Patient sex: M
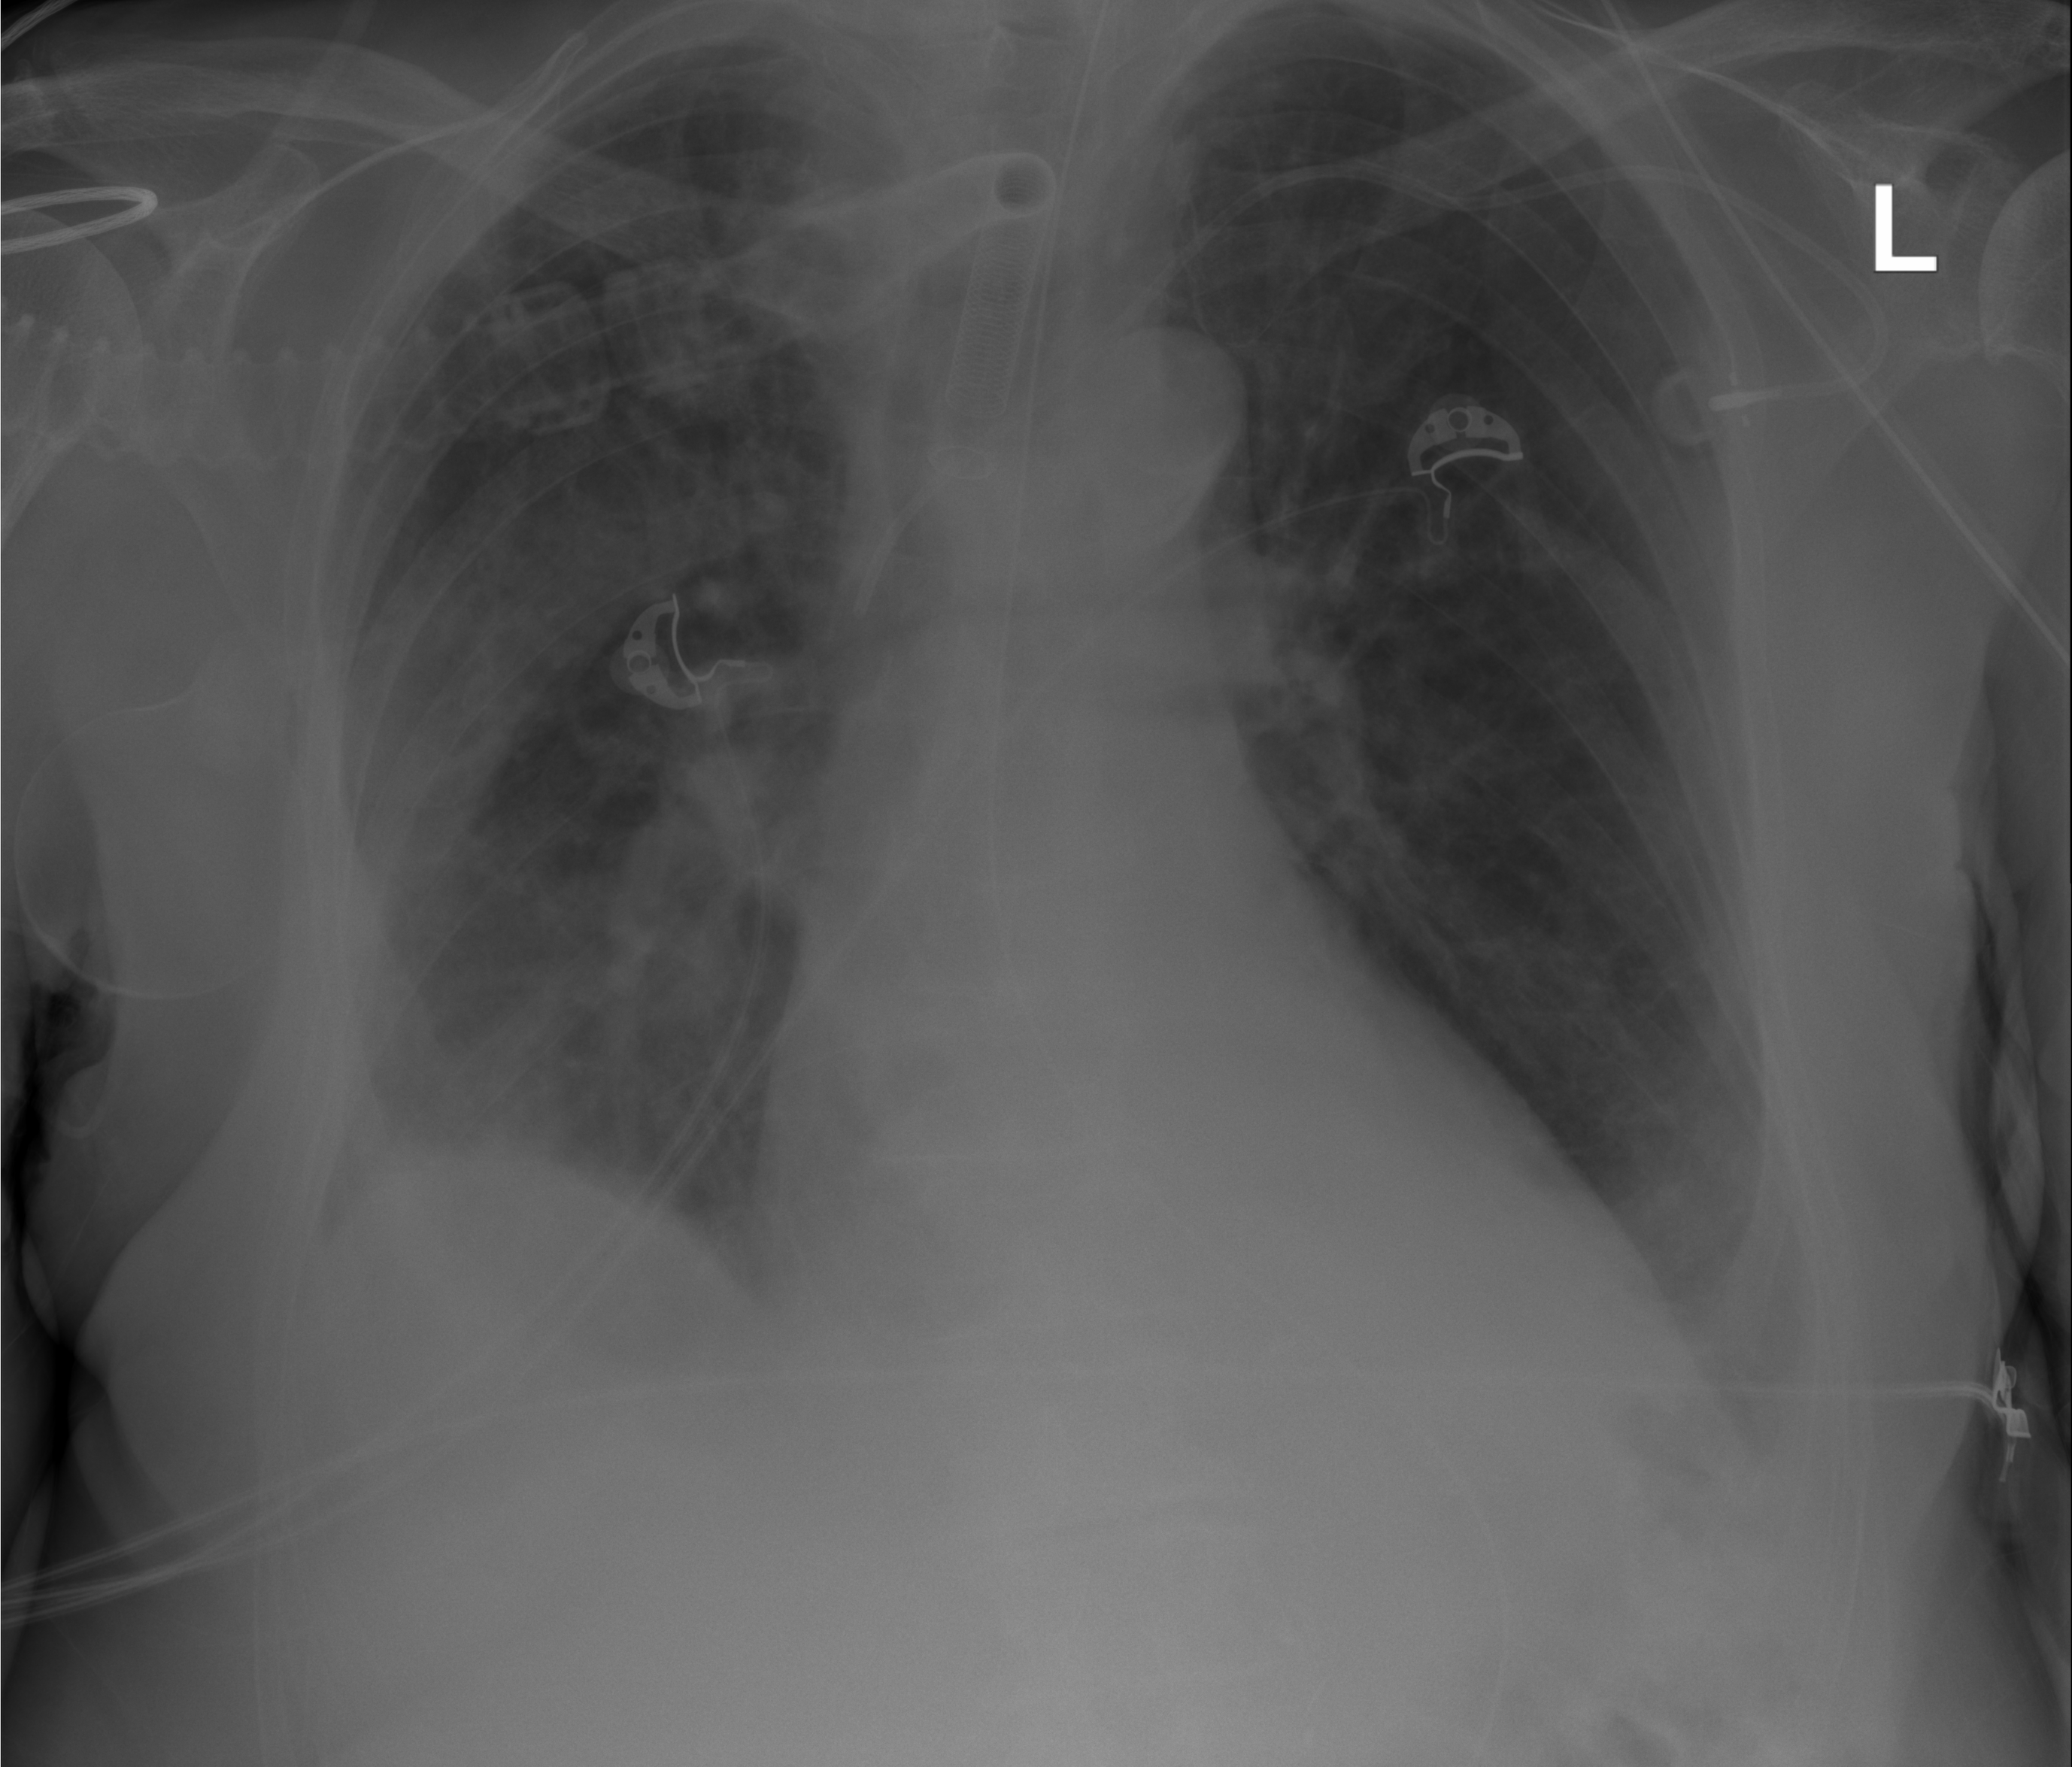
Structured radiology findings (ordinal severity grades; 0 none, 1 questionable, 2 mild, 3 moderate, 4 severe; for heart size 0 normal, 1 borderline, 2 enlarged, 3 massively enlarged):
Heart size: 0
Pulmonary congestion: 1
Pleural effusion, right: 2
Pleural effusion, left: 2
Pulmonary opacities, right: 3
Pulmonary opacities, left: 0
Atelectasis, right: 2
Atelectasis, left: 2